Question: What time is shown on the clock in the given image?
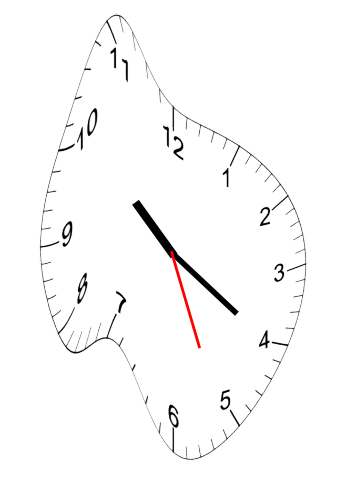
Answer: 10:20:26